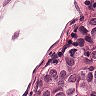
Metastatic tissue present: no